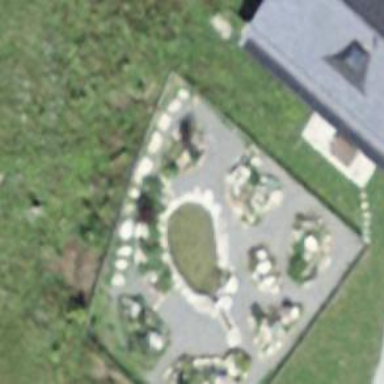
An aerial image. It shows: Residential garden.